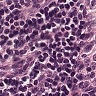
Metastatic tissue present: no